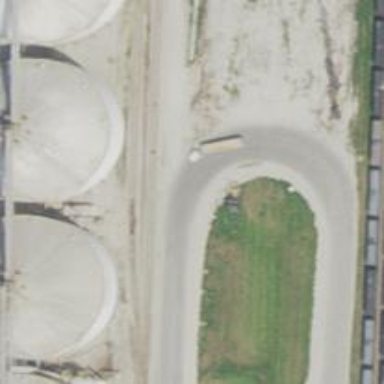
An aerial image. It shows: Rail spur service.